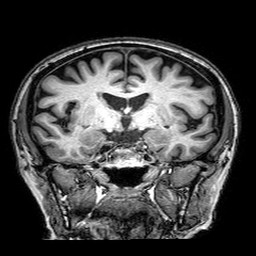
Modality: T1w
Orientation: sagittal
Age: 80
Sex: female
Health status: healthy
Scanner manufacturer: philips
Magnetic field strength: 3 T